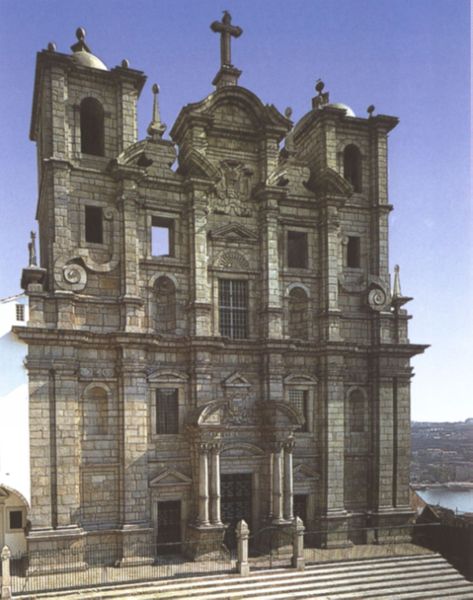
Titel: Nossa Senhora dos Grilos
Künstler: Alvares Baltasar
Standort: Porto, Nossa Senhora dos Grilos (EU - P)
Schlagwörter: blau, meer, wasser, grün, landschaft, see, fenster, hell, säulen, tür, gebäude, architektur, barock, stein, gitter, kirche, fassade, berge, giebel, kuppel, treppe, treppen, stufen, pfosten, foto, nische, kreuz, türme, portal, gesims, voluten, obelisk, doppelturm, volute, nischen, kriche, zweiturmfassade, kirchenfassade, säulenportal, bnnische, kreuzstabz